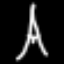
Label: The Eiffel Tower